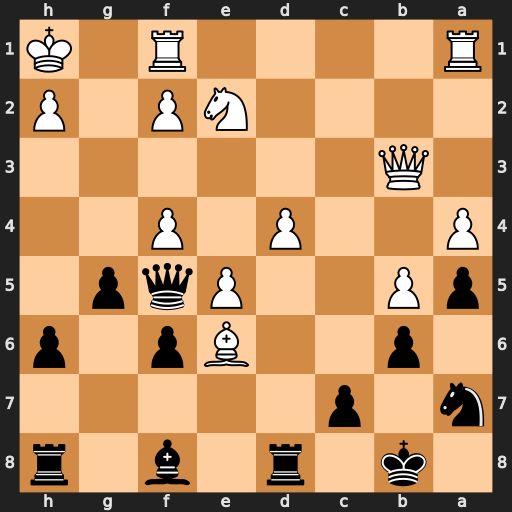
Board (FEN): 1k1r1b1r/n1p5/1p2Bp1p/pP2Pqp1/P2P1P2/1Q6/4NP1P/R4R1K
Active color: b
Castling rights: -
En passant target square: -
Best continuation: Qe4+ f3 Qxe2 Rae1 Qd2